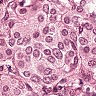
Metastatic tissue present: yes